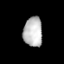
Tissue: lung
Cell type: Epithelial cells
Senescence score: 0.5551
Nuclear area (px): 551
Mean DAPI intensity: 187.526